Aerial crown-view tile of a tropical tree (Barro Colorado Island, Panama), acquired 20250317:
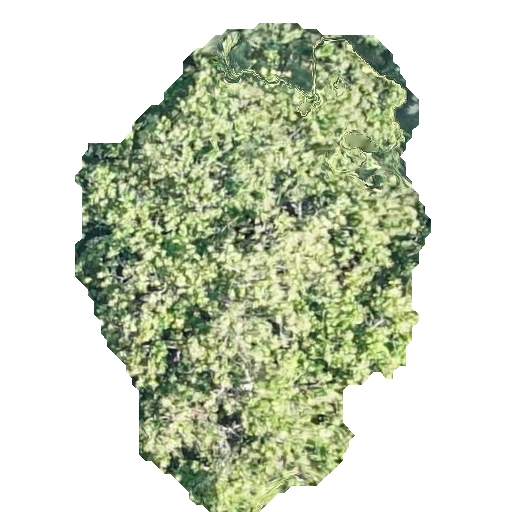
Species: Anacardium excelsum
GBIF accepted scientific name: Anacardium excelsum
Crown area: 185.218 m²